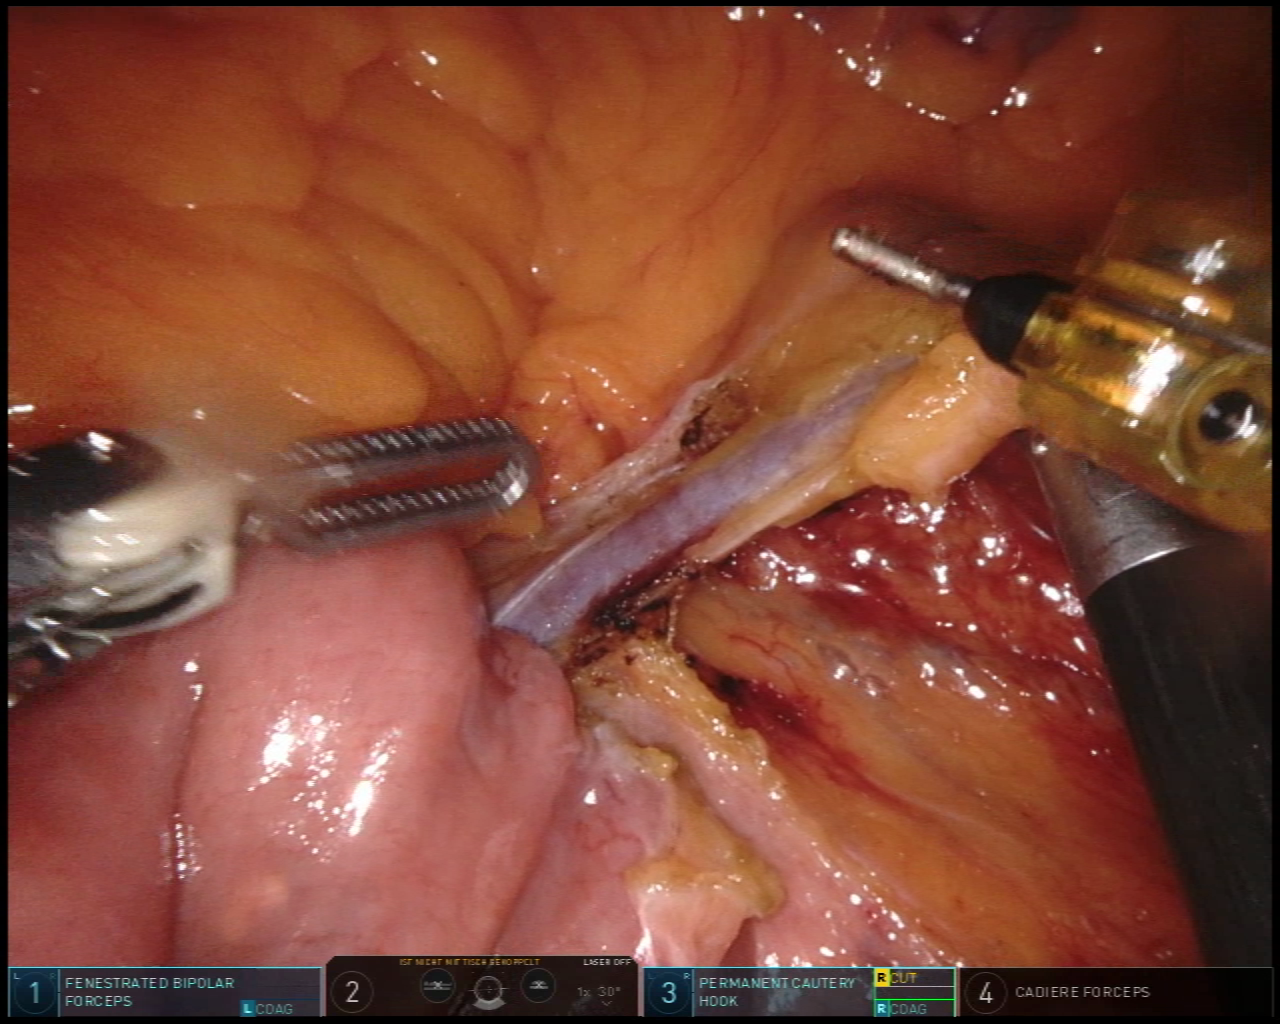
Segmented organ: intestinal_veins
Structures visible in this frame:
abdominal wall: no
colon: no
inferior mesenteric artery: no
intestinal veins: yes
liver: no
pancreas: no
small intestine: yes
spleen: no
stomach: no
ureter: no
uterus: no
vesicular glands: no